Question: I download JMeter 3.3 and opened the example CSVSample.jmx in examples folder and executed, I get the below Stackoverflow exception
Test Plan:

'''
017-09-24 16:38:09,452 ERROR o.a.j.JMeter: Uncaught exception:
java.lang.StackOverflowError: null
at jdk.internal.dynalink.support.AbstractCallSiteDescriptor.hashCode(AbstractCallSiteDescriptor.java:142) ~[nashorn.jar:?]
at java.util.concurrent.ConcurrentHashMap.putVal(Unknown Source) ~[?:1.8.0_144]
at java.util.concurrent.ConcurrentHashMap.putIfAbsent(Unknown Source) ~[?:1.8.0_144]
at jdk.nashorn.internal.runtime.linker.NashornCallSiteDescriptor.get(NashornCallSiteDescriptor.java:167) ~[nashorn.jar:?]
at jdk.nashorn.internal.runtime.linker.NashornCallSiteDescriptor.get(NashornCallSiteDescriptor.java:158) ~[nashorn.jar:?]
at jdk.nashorn.internal.runtime.linker.LinkerCallSite.newLinkerCallSite(LinkerCallSite.java:114) ~[nashorn.jar:?]
at jdk.nashorn.internal.runtime.linker.Bootstrap.bootstrap(Bootstrap.java:208) ~[nashorn.jar:?]
at jdk.nashorn.internal.runtime.linker.Bootstrap.createDynamicInvoker(Bootstrap.java:371) ~[nashorn.jar:?]
at jdk.nashorn.internal.runtime.linker.Bootstrap.createDynamicInvoker(Bootstrap.java:345) ~[nashorn.jar:?]
at jdk.nashorn.internal.runtime.linker.InvokeByName.<init>(InvokeByName.java:86) ~[nashorn.jar:?]
at jdk.nashorn.internal.runtime.linker.InvokeByName.<init>(InvokeByName.java:73) ~[nashorn.jar:?]
at jdk.nashorn.internal.objects.Global.<init>(Global.java:96) ~[nashorn.jar:?]
at jdk.nashorn.internal.runtime.Context.newGlobal(Context.java:1111) ~[nashorn.jar:?]
at jdk.nashorn.api.scripting.NashornScriptEngine$2.run(NashornScriptEngine.java:350) ~[nashorn.jar:?]
at jdk.nashorn.api.scripting.NashornScriptEngine$2.run(NashornScriptEngine.java:346) ~[nashorn.jar:?]
at java.security.AccessController.doPrivileged(Native Method) ~[?:1.8.0_144]
at jdk.nashorn.api.scripting.NashornScriptEngine.createNashornGlobal(NashornScriptEngine.java:346) ~[nashorn.jar:?]
at jdk.nashorn.api.scripting.NashornScriptEngine.createGlobalMirror(NashornScriptEngine.java:340) ~[nashorn.jar:?]
at jdk.nashorn.api.scripting.NashornScriptEngine.createBindings(NashornScriptEngine.java:170) ~[nashorn.jar:?]
at org.apache.jmeter.control.IfController$NashornJsEngine.evaluate(IfController.java:123) ~[ApacheJMeter_core.jar:3.3 r1808647]
at org.apache.jmeter.control.IfController.evaluateCondition(IfController.java:185) ~[ApacheJMeter_core.jar:3.3 r1808647]
at org.apache.jmeter.control.IfController.next(IfController.java:239) ~[ApacheJMeter_core.jar:3.3 r1808647]
at org.apache.jmeter.control.GenericController.nextIsAController(GenericController.java:219) ~[ApacheJMeter_core.jar:3.3 r1808647]
at org.apache.jmeter.control.GenericController.next(GenericController.java:173) ~[ApacheJMeter_core.jar:3.3 r1808647]
at org.apache.jmeter.control.WhileController.next(WhileController.java:106) ~[ApacheJMeter_core.jar:3.3 r1808647]
at org.apache.jmeter.control.WhileController.nextIsNull(WhileController.java:82) ~[ApacheJMeter_core.jar:3.3 r1808647]
at org.apache.jmeter.control.GenericController.next(GenericController.java:168) ~[ApacheJMeter_core.jar:3.3 r1808647]
at org.apache.jmeter.control.WhileController.next(WhileController.java:106) ~[ApacheJMeter_core.jar:3.3 r1808647]
at org.apache.jmeter.control.GenericController.nextIsAController(GenericController.java:222) ~[ApacheJMeter_core.jar:3.3 r1808647]
at org.apache.jmeter.control.GenericController.next(GenericController.java:173) ~[ApacheJMeter_core.jar:3.3 r1808647]
at org.apache.jmeter.control.WhileController.next(WhileController.java:106) ~[ApacheJMeter_core.jar:3.3 r1808647]
at
'''
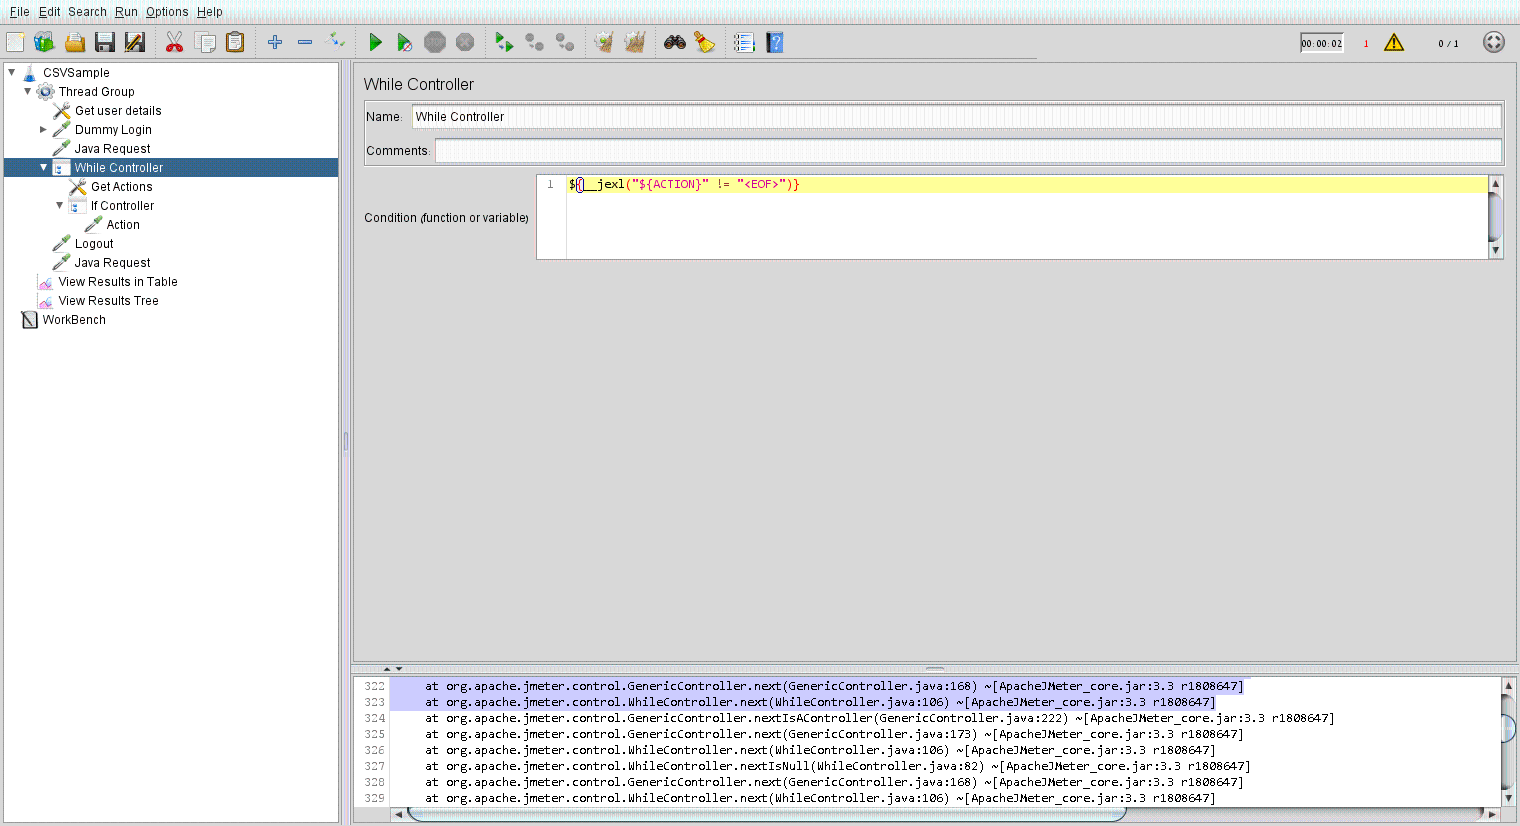
Answer: This is because <URL> condition uses a function that has been removed:
> ${__jexl("${ACTION}" != "")}
Should be:
> ${<URL>}
Fixed today in jmeter code:
- <URL>